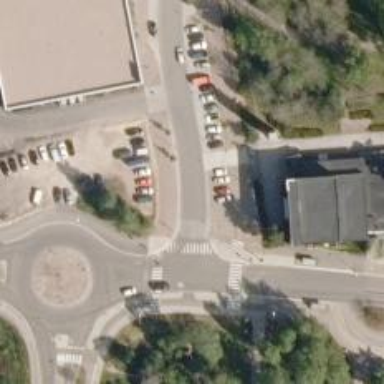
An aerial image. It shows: Marked crossing on the road.